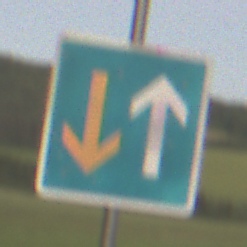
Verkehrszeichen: VorrangVorGegenverkehr
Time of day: SunriseSunset
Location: Outdoor (Nature)
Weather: Clear
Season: NotSpecified
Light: Natural